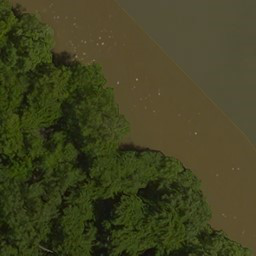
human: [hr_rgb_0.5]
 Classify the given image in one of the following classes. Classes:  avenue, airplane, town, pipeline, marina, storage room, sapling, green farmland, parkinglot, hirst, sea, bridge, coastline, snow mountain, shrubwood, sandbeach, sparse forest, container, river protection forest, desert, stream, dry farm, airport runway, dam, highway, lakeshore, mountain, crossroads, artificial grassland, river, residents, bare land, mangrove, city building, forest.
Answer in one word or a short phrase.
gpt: river protection forest